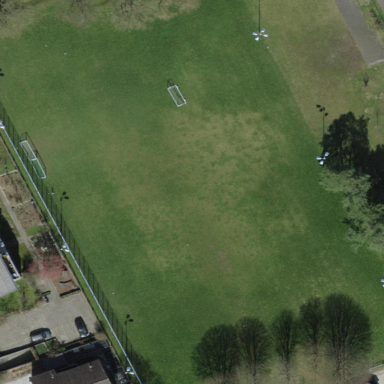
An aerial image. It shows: Soccer pitch with grass surface for leisure land.